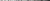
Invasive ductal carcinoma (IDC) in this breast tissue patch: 0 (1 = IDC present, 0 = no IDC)